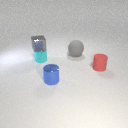
small cyan metal cylinder in front of large gray rubber sphere